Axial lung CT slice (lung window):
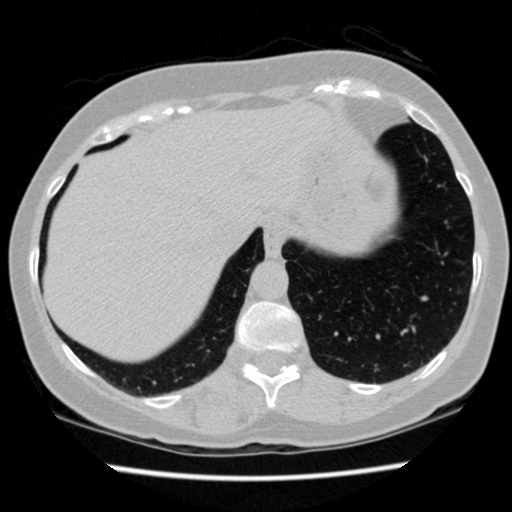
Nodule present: no